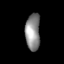
Tissue: lung
Cell type: Endothelial cells
Senescence score: 0.6517
Nuclear area (px): 531
Mean DAPI intensity: 140.168